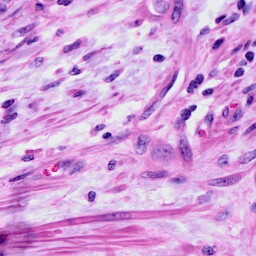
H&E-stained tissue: Cervix